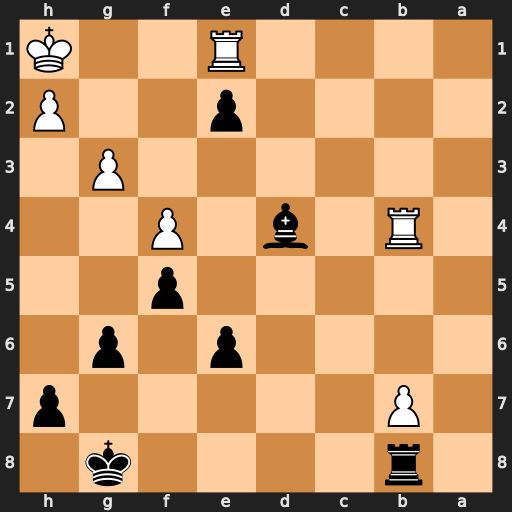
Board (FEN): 1r4k1/1P5p/4p1p1/5p2/1R1b1P2/6P1/4p2P/4R2K
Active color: b
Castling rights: -
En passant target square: -
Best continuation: Bc3 Rbb1 Rxb7 Rbc1 Bxe1